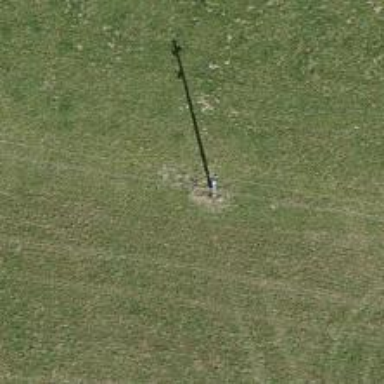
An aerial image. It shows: Power pole.